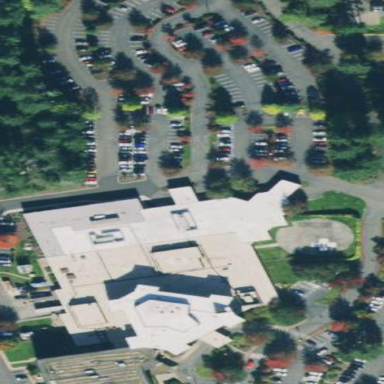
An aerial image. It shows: Healthcare facility identified as hospital.